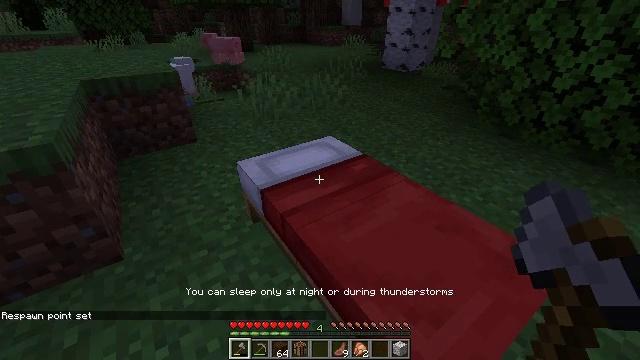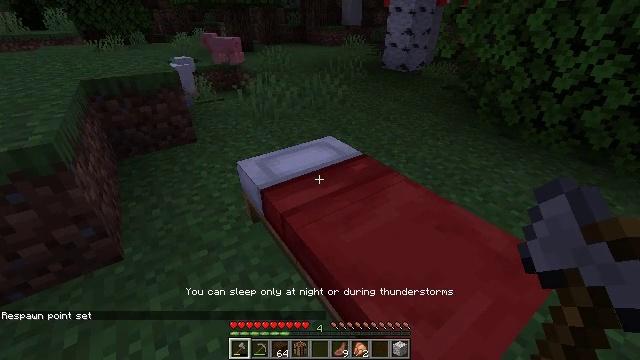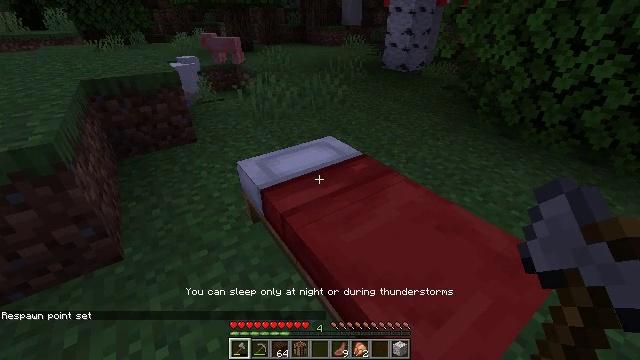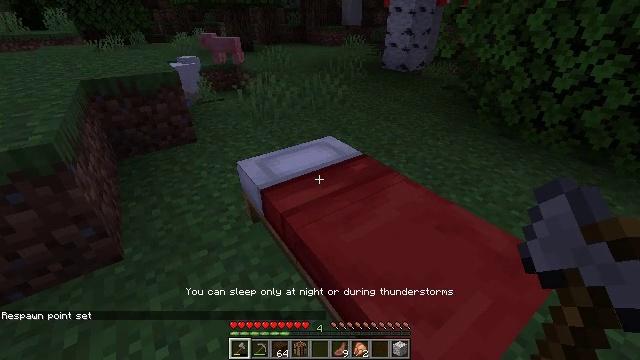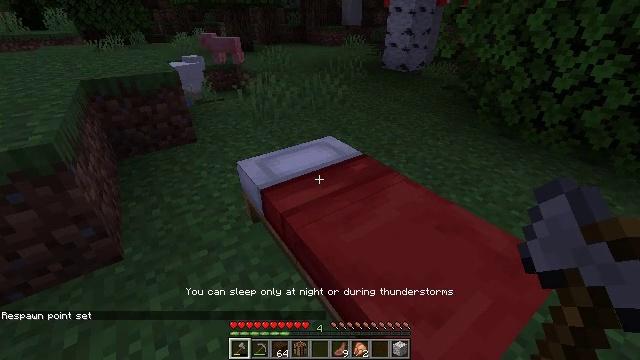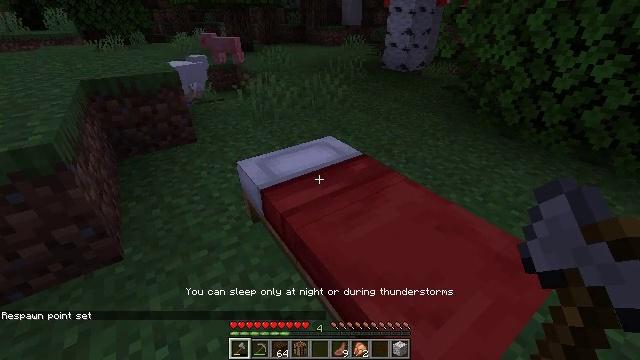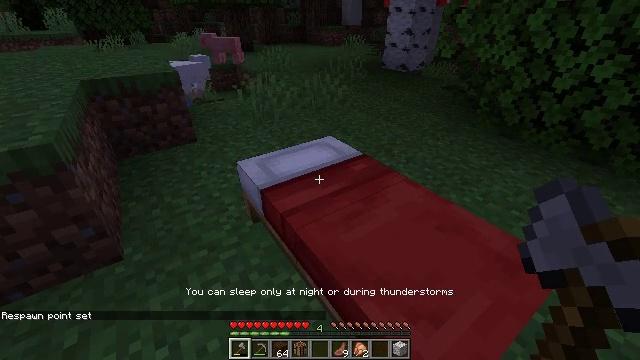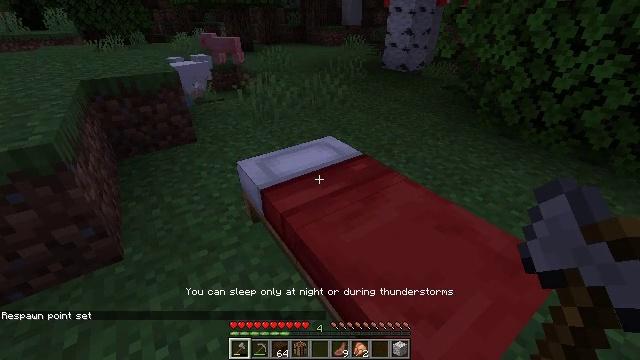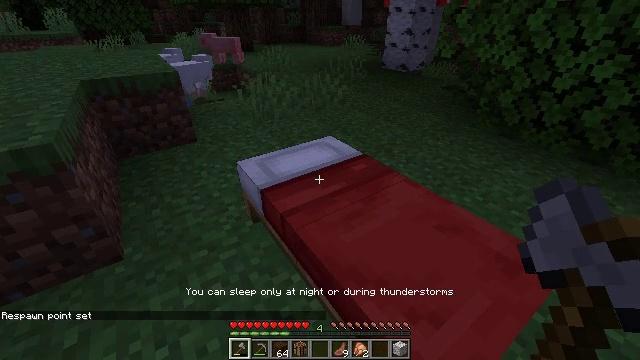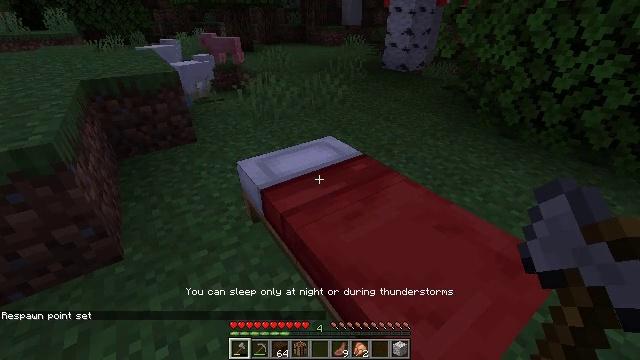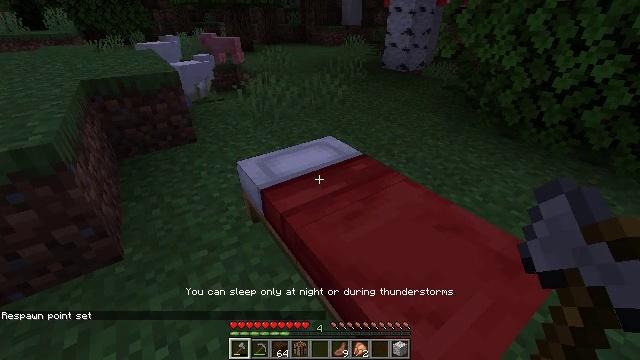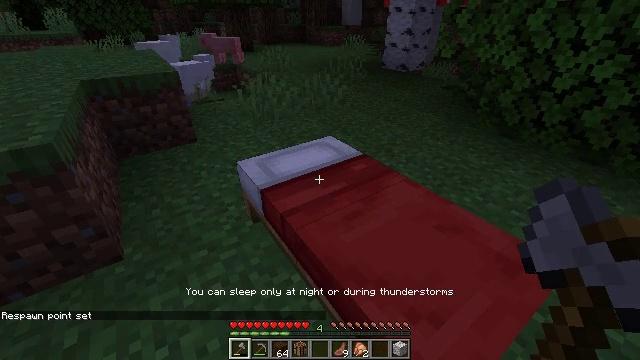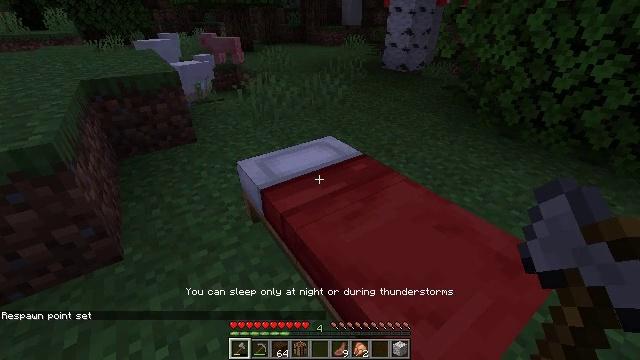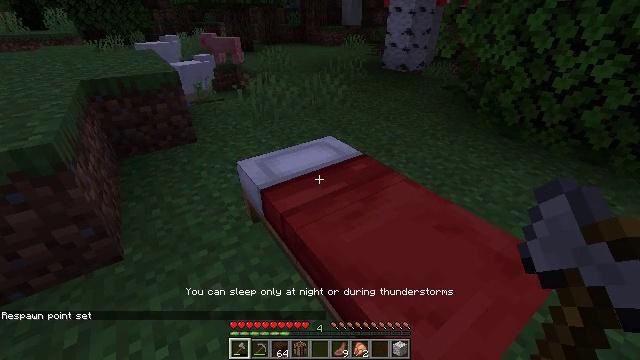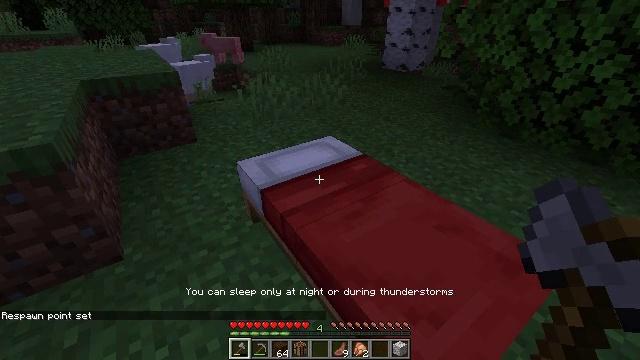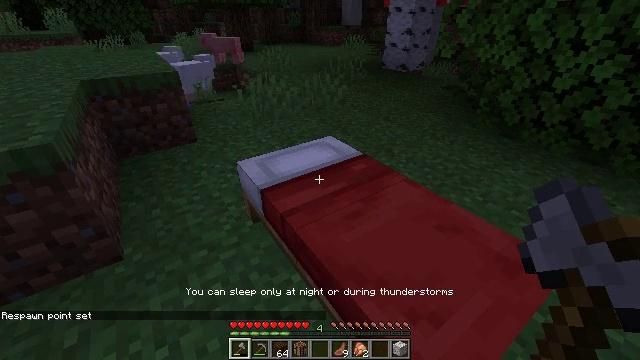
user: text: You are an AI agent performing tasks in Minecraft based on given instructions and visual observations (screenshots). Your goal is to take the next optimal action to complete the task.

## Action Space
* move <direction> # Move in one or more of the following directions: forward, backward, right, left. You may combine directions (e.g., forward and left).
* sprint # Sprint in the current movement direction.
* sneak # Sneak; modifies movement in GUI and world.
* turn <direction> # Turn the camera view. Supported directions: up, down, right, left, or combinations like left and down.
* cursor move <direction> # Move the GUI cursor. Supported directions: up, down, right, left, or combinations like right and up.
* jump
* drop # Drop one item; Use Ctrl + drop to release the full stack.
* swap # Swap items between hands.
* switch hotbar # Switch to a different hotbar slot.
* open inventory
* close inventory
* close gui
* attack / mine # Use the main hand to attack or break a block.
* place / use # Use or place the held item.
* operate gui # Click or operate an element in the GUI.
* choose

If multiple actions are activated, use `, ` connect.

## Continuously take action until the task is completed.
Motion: motion action
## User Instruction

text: Mine the red bed from the ground.
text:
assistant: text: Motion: no_op
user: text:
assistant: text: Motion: no_op
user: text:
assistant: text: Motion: no_op
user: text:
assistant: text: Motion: no_op
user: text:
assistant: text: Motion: no_op
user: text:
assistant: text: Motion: no_op
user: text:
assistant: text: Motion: no_op
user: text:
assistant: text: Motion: no_op
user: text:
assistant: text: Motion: no_op
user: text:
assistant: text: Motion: no_op
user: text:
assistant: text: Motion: no_op
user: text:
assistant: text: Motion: no_op
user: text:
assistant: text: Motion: no_op
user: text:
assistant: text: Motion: no_op
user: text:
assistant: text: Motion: no_op
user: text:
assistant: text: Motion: no_op
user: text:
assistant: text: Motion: no_op
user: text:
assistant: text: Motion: no_op
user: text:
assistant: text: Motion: no_op
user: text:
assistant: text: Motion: use / place
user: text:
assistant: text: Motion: use / place
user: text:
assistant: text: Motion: use / place
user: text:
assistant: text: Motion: no_op
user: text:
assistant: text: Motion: no_op
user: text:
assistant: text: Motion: no_op
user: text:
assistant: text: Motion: no_op
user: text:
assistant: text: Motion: no_op
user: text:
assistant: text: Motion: no_op
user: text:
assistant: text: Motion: no_op
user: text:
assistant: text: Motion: no_op